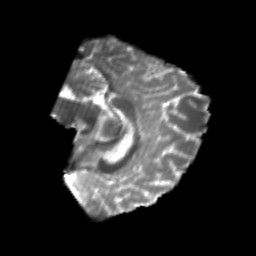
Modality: T2w
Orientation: sagittal
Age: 20
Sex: male
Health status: healthy
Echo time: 0.074 s